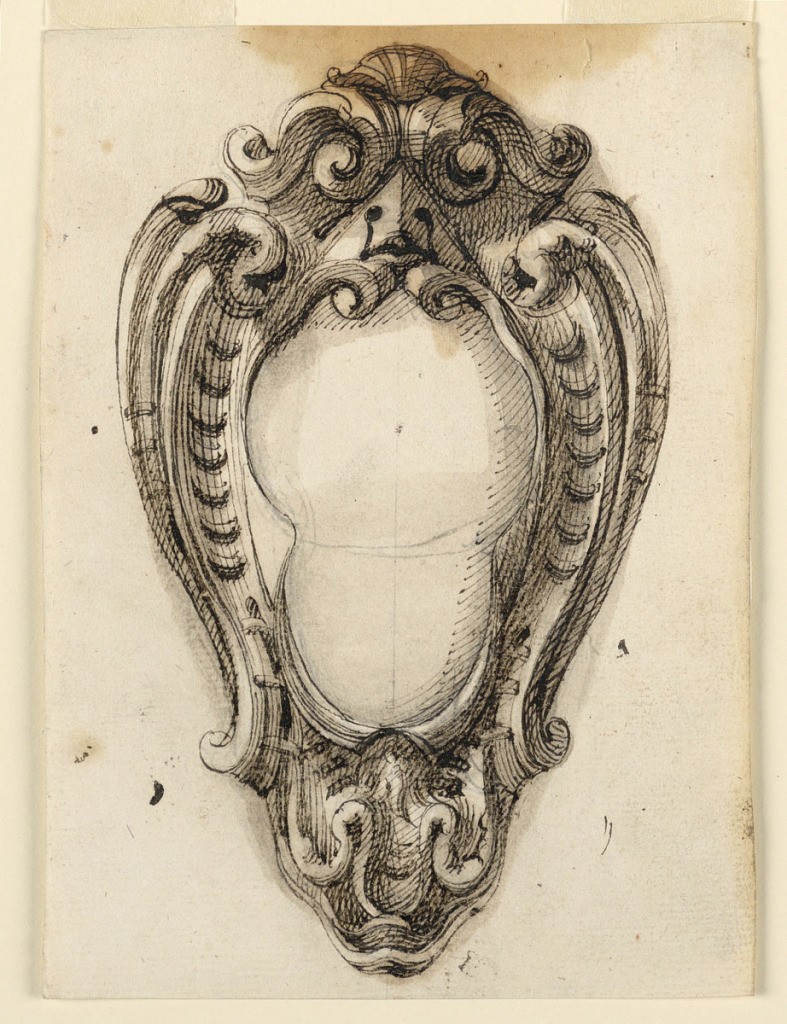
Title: Drawing
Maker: Leonardo Scaglia, French, active Italy, 1640 – 1650
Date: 1620-1630
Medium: Pen, brush, bistre, grey water color. paper
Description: Vertical rectangle. The central part has a trefoil shape. Scrollwork frame. In the center, above, is a mediaeval helmet.